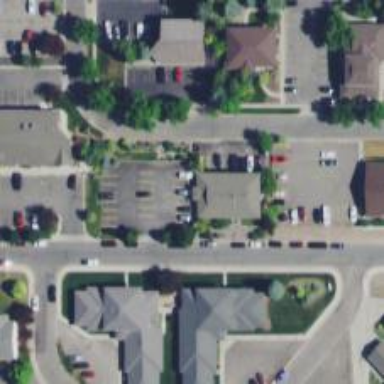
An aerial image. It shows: Healthcare clinic is depicted in the image.